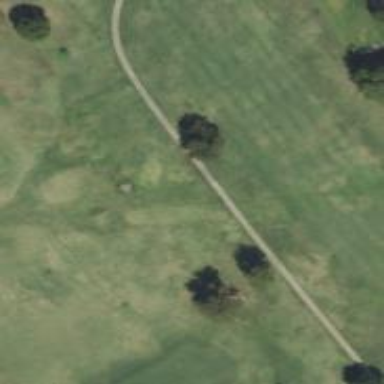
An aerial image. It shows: Pathway for golfing.